Interaction volume radius: 5 \u00c5
Interaction volume height: 35 \u00c5
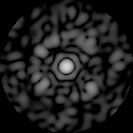
Disorder parameter: 0.6746